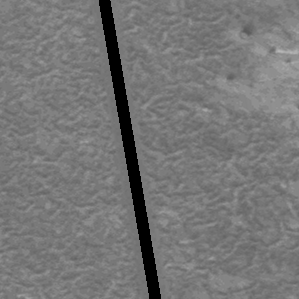
Label: frost